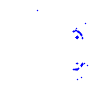
Particle: kaon